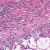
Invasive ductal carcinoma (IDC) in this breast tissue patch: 0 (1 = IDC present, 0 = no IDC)